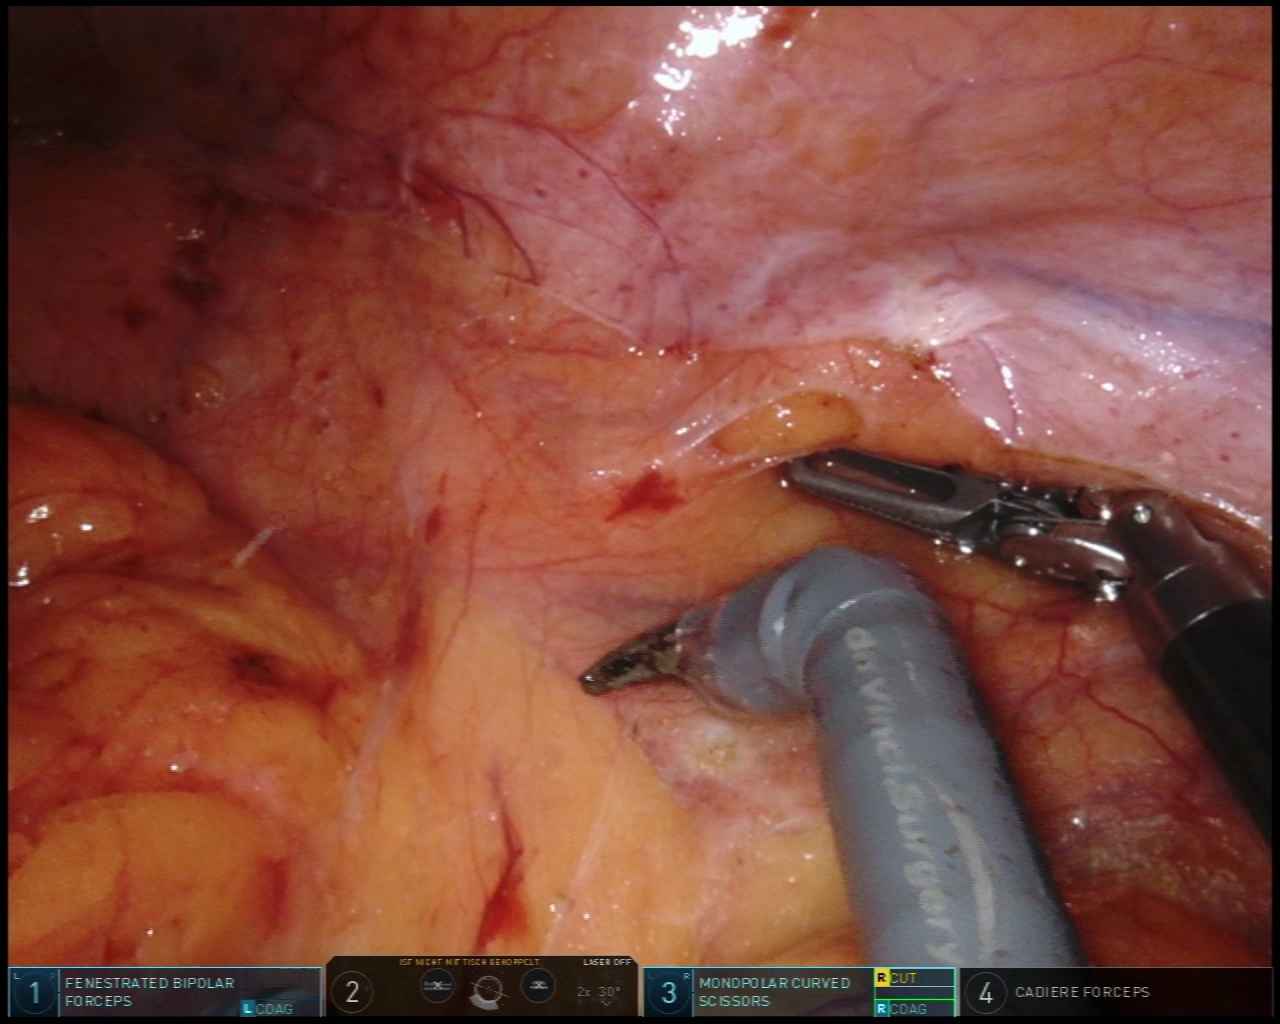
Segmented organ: abdominal_wall
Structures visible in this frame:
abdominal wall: yes
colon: no
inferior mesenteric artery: no
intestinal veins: no
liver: no
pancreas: no
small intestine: no
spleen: no
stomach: no
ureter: no
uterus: no
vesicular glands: no